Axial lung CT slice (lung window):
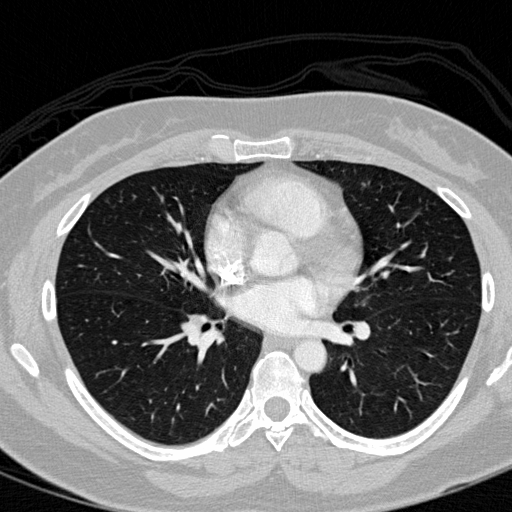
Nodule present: no